Question: I am working on an app in which I am using 'UIWebView'. To make 'UIWebView' editable, I have used an HTML file and have set its attribute 'contenteditable=true'. To perform some operation, I am using JavaScript.
I have set css in HTML file. Below is the code.
'''
<style>
#test
{
padding-left:5px;
padding-right:5px;
background-color:green;
text-align:left;
width:100%;
font-family: "Times New Roman";
border-radius:5px;
}
</style>
'''
Now, my problem is I am getting a 'white margin of about 10-15px from top, bottom and left side' between 'UIWebView' and HTML file loaded in 'UIWebView'.
Here I am attaching screenshot for same.
I have just started working on HTML and JavaScript(no prior knowledge) and not getting where the problem is.
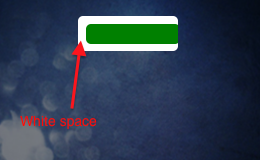
Answer: As discussed use
'''
{position:absolute;top:0px;left:0px;}
'''
This will take HTML file to top left of webview.